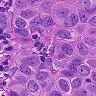
Metastatic tissue present: yes